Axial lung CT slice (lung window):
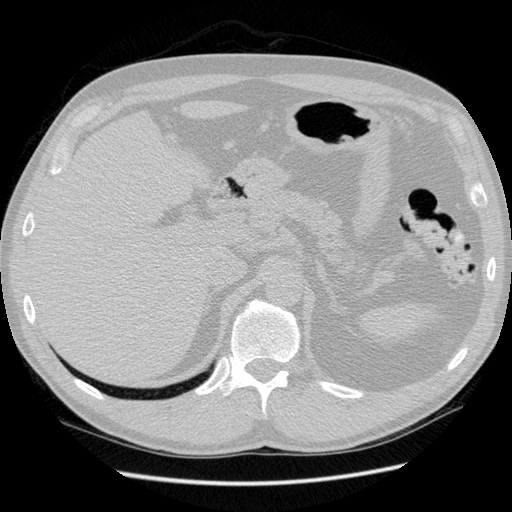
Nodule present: no